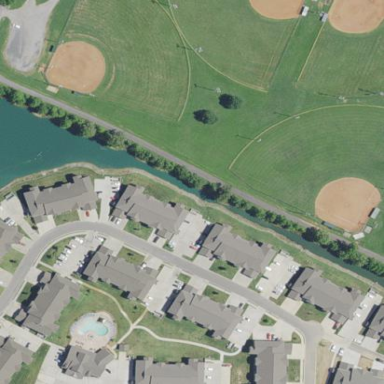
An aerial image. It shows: Softball pitch for leisure land activities.